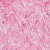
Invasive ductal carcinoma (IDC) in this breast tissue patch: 0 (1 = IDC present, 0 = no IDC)